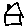
Label: house